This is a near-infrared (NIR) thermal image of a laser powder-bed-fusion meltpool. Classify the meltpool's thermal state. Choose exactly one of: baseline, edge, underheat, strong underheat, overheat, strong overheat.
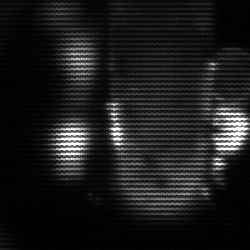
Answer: strong underheat